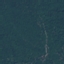
Label: Forest